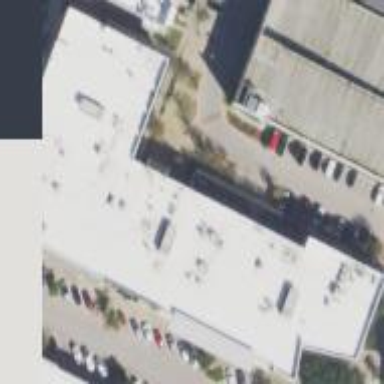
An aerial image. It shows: Retail building.